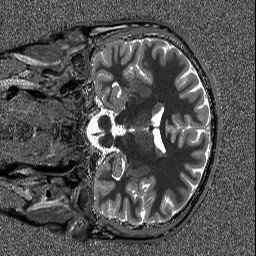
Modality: T1map
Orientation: coronal
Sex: male